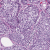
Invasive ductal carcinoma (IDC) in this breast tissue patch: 1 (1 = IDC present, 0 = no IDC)